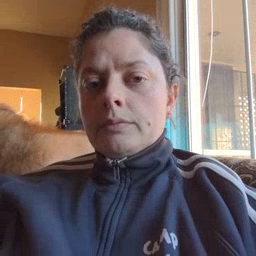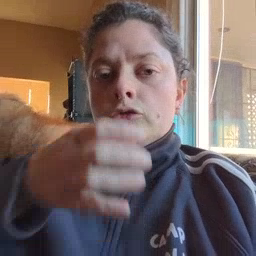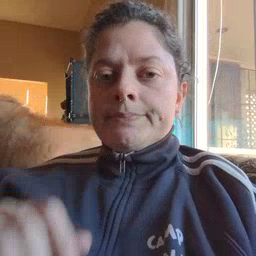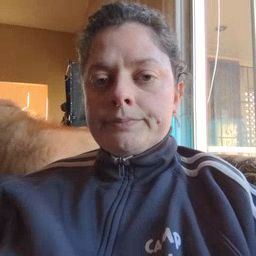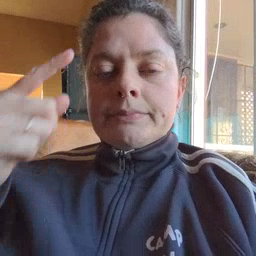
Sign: drink